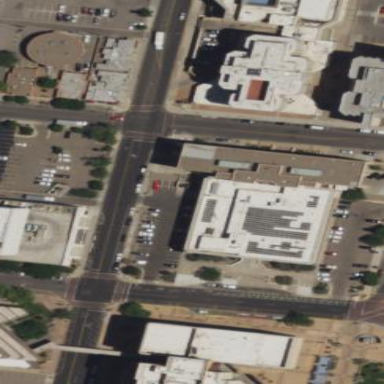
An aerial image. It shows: Police building.